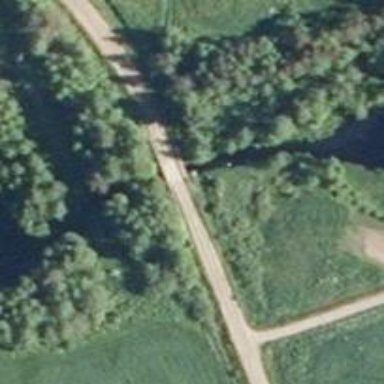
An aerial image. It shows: Unclassified road on bridge.